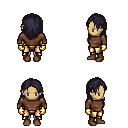
a pixel art fantasy rpg character, female body template, human, tanned skin, brown long-sleeve shirt, gold greaves, raven long hairstyle, gold gloves, brown shoes, four views (front, back, left, right), 2x2 character sprite sheet, small pixel art, hard edges, no anti-aliasing